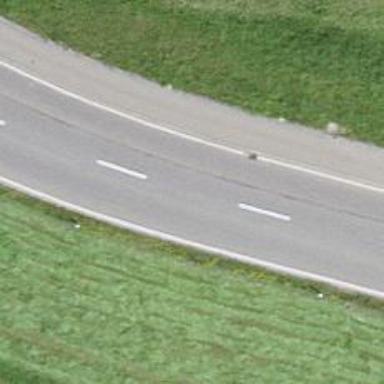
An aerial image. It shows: Tertiary road with asphalt surface.